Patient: sex F, age 35
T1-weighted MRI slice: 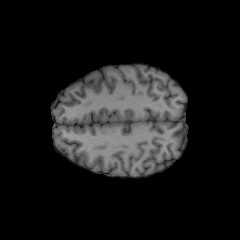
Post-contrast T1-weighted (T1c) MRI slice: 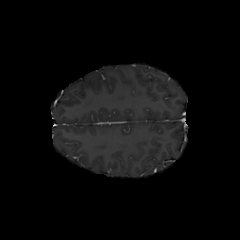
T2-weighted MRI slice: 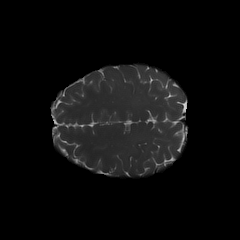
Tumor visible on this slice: no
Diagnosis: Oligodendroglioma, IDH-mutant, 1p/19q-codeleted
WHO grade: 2